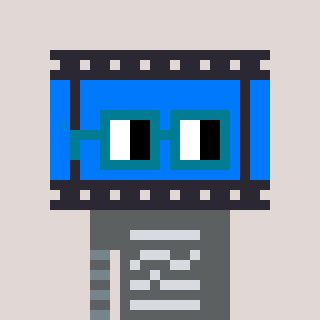
a pixel art character with square dark green glasses, a film strip-shaped head and a orange-colored body on a warm background